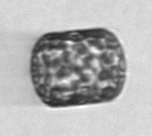
Label: Lauderia_annulata